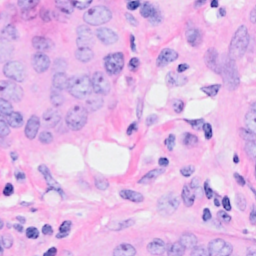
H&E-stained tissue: Breast